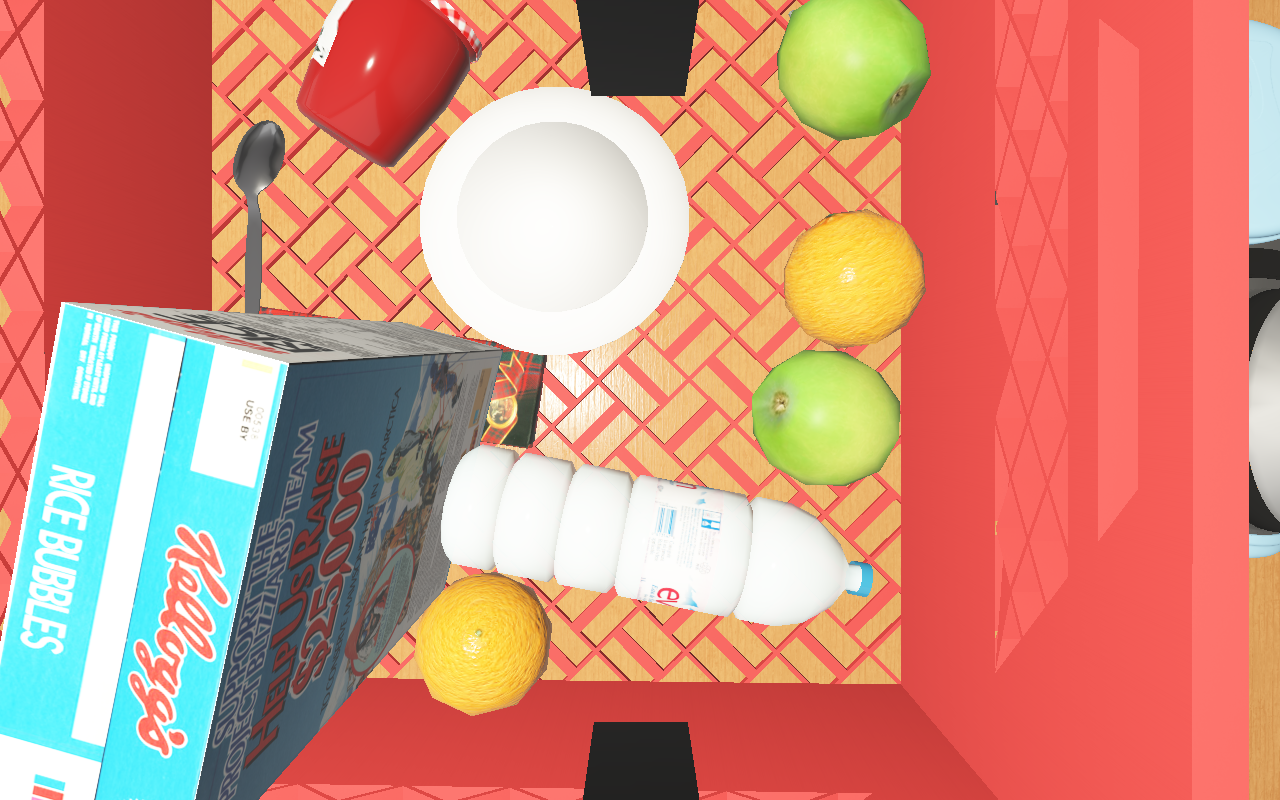
Objects in the scene:
apple
apple
orange
glass
wineglass
jam jar
cereal box
cereal box